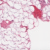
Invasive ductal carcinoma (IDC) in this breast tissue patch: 0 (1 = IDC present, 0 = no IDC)